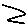
Label: zigzag